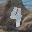
Label: 4